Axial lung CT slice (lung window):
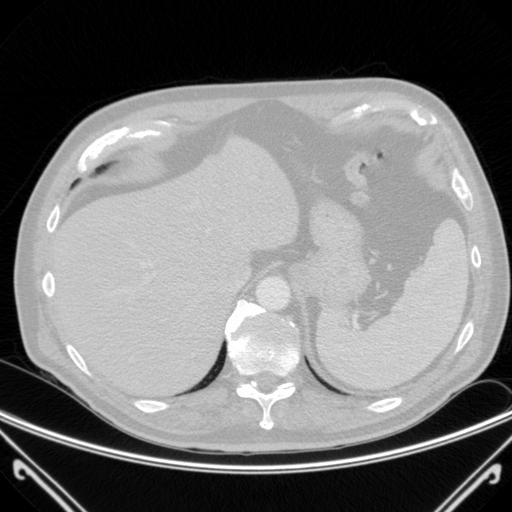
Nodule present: no